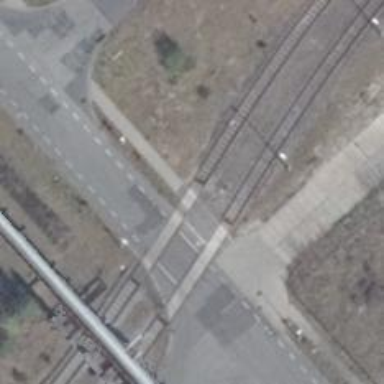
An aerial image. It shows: Railway crossing.